Field crop: maize
Growth stage: 1
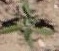
Species: atriplex